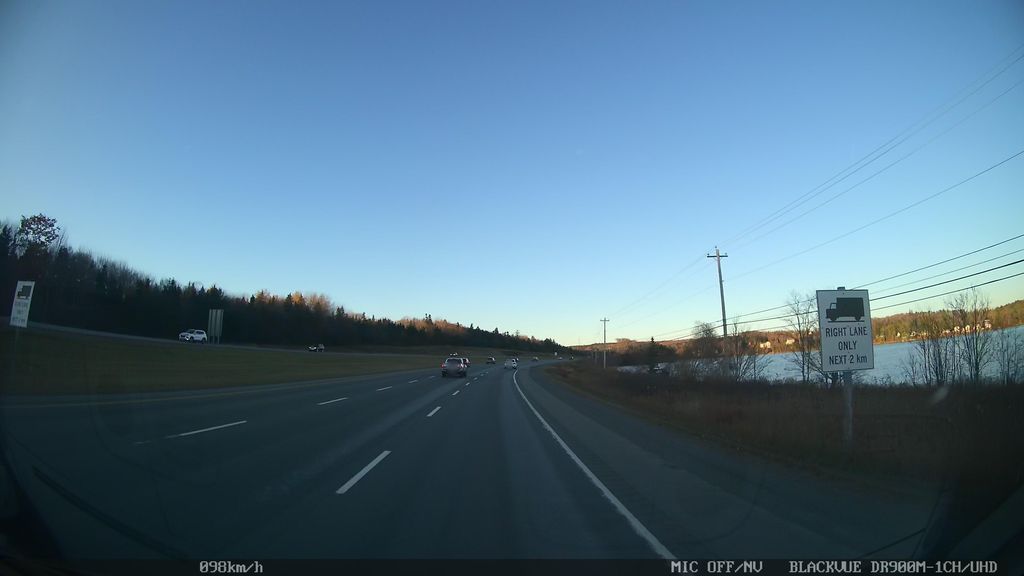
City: halifax